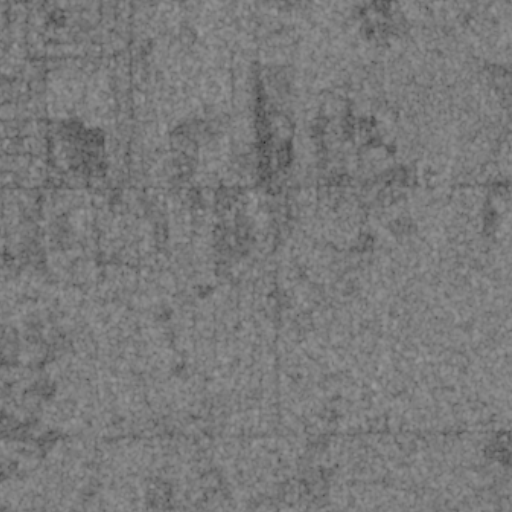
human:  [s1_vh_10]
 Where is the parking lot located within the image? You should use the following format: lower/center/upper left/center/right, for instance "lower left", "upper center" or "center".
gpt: The parking lot is located in the upper left of the image.
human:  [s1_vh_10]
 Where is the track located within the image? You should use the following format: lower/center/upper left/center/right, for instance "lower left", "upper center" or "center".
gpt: The track is located in the center left of the image.
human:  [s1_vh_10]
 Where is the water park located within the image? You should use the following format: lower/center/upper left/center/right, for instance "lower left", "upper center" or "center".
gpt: The water park is located in the center left of the image.
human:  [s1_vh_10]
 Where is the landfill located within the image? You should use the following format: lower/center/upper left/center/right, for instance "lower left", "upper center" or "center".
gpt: There is no landfill in the image.

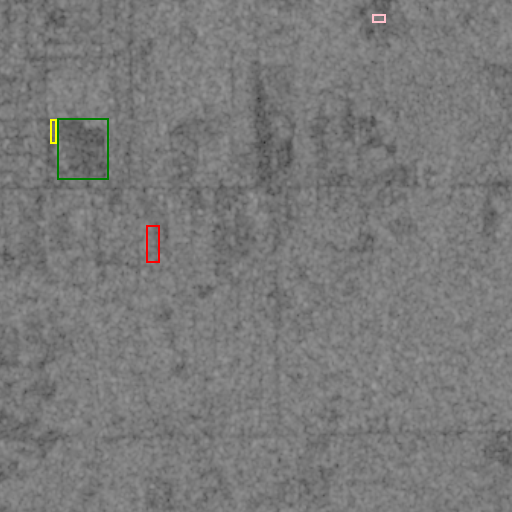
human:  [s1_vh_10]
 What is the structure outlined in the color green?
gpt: The structure outlined in green is a park.
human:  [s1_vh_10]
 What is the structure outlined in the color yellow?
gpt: The structure outlined in yellow is a parking lot.
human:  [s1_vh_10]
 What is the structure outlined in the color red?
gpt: The structure outlined in red is a track.
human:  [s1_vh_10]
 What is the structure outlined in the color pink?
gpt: The structure outlined in pink is a building.
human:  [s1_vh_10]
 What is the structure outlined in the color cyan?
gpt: There is no cyan outline.